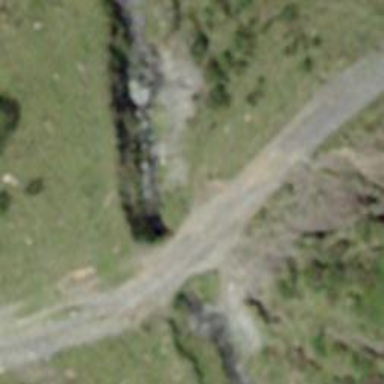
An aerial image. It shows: Culvert tunnel.